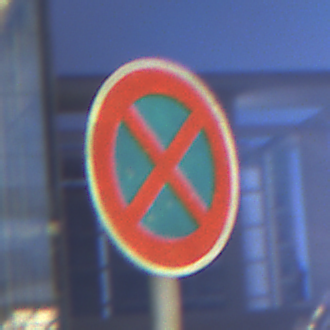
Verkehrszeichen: AbsolutesHalteverbot
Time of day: Night
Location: Outdoor (Urban)
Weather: PartlyCloudy
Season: NotSpecified
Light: Artificial